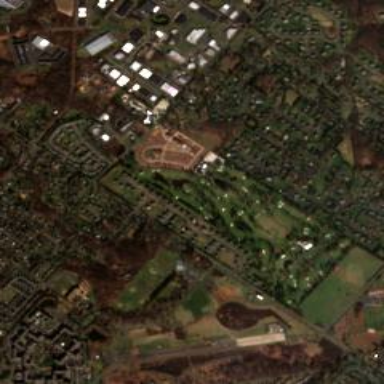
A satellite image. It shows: Golf course surrounded by greenery.